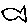
Label: fish